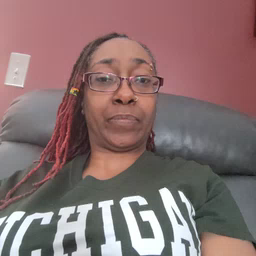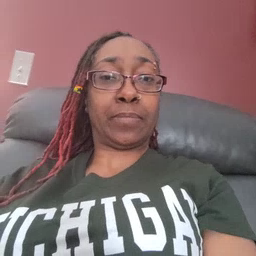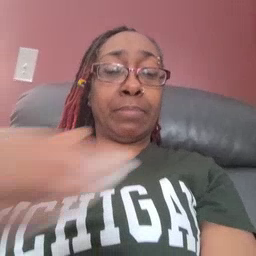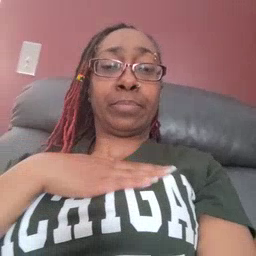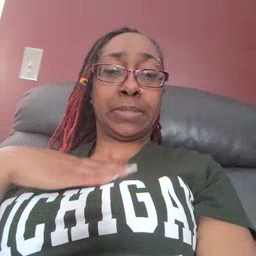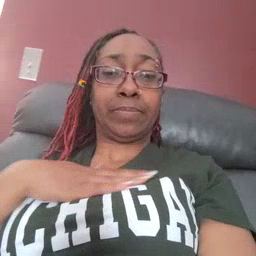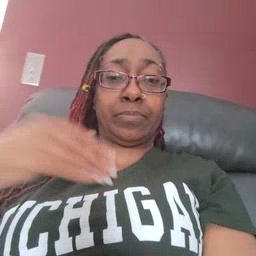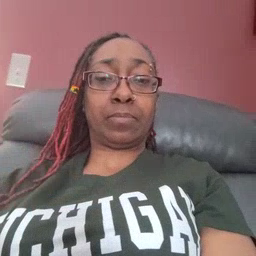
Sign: please